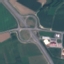
Land use / land cover class: Highway